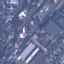
Land use / land cover: Industrial